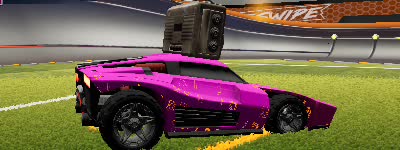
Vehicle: breakout